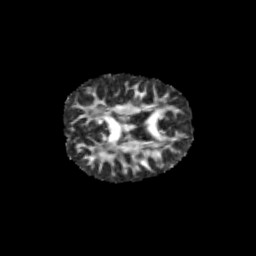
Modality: FA
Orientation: axial
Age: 12
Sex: female
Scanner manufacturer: siemens
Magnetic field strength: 3 T
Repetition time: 3.8 s
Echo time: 0.07 s